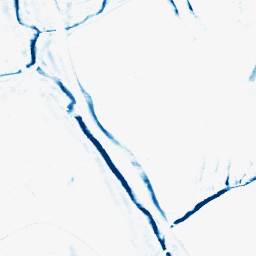
Category: morphological
Decomposition family: morphological_rect
Decomposition parameters: operation: closing
width: 10
height: 3
Upsampling method: cubic_mitchell
Upsampling parameters: scale: 4
Upsampling scale: 4